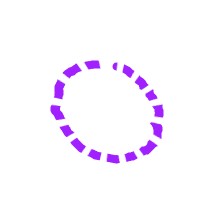
Shape: circle